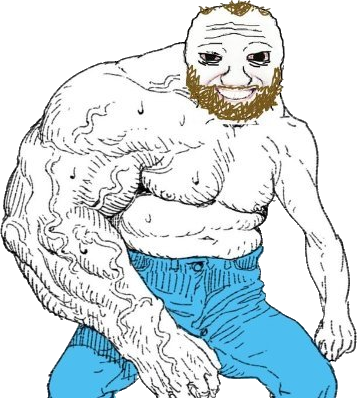
Label: 5_Coomer